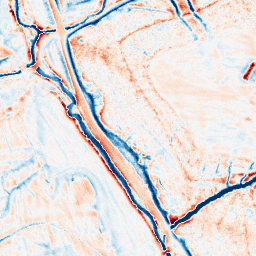
Category: edge_preserving
Decomposition family: guided
Decomposition parameters: radius: 4
eps: 0.001
Upsampling method: regularized
Upsampling parameters: scale: 2
lambda_reg: 0.01
Upsampling scale: 2